Field crop: maize
Growth stage: 2
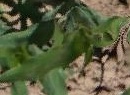
Species: maize